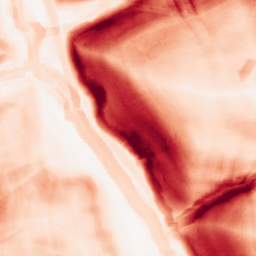
Category: morphological
Decomposition family: morphological_gradient
Decomposition parameters: size: 10
shape: square
Upsampling method: quintic
Upsampling parameters: scale: 4
Upsampling scale: 4